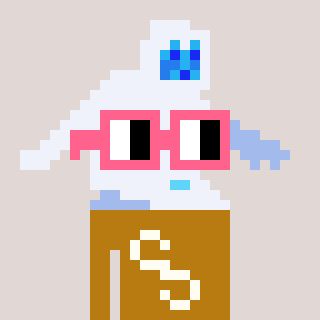
a pixel art character with square pink glasses, a yeti-shaped head and a gold-colored body on a warm background